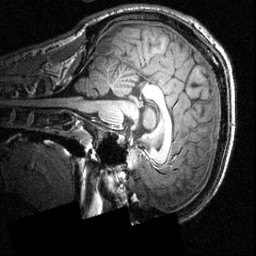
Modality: T1w
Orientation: sagittal
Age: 21
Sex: male
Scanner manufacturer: siemens
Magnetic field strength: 3.951 T
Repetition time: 1.5 s
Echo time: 0.00335 s